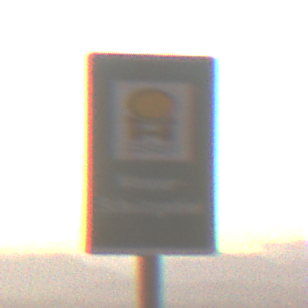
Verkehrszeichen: Wasserschutzgebiet
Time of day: Dawn
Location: Outdoor (RoadRail)
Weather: Clear
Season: NotSpecified
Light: Natural